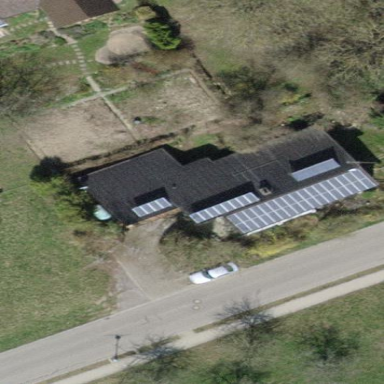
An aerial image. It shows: Detached building.